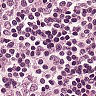
Metastatic tissue present: no